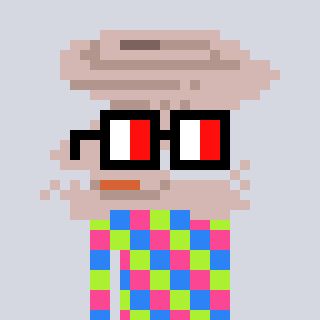
a pixel art character with square glasses with black frames and red eyes, a tornado-shaped head and a magenta-colored body on a cool background